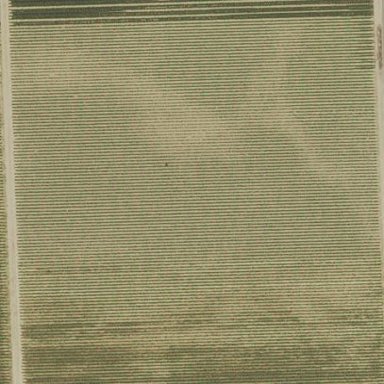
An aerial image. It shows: Vineyard where grapes are grown.